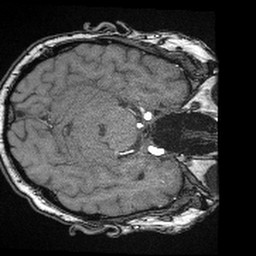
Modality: angio
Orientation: axial
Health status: ill
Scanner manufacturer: siemens
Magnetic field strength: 1.5 T
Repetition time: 0.024 s
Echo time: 0.007 s